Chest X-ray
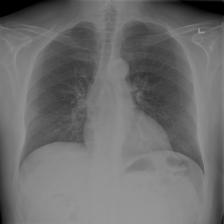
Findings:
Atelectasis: negative
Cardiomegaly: negative
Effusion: negative
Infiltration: negative
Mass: negative
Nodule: negative
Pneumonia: negative
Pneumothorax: negative
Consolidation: negative
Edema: negative
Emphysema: negative
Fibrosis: negative
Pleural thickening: negative
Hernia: negative